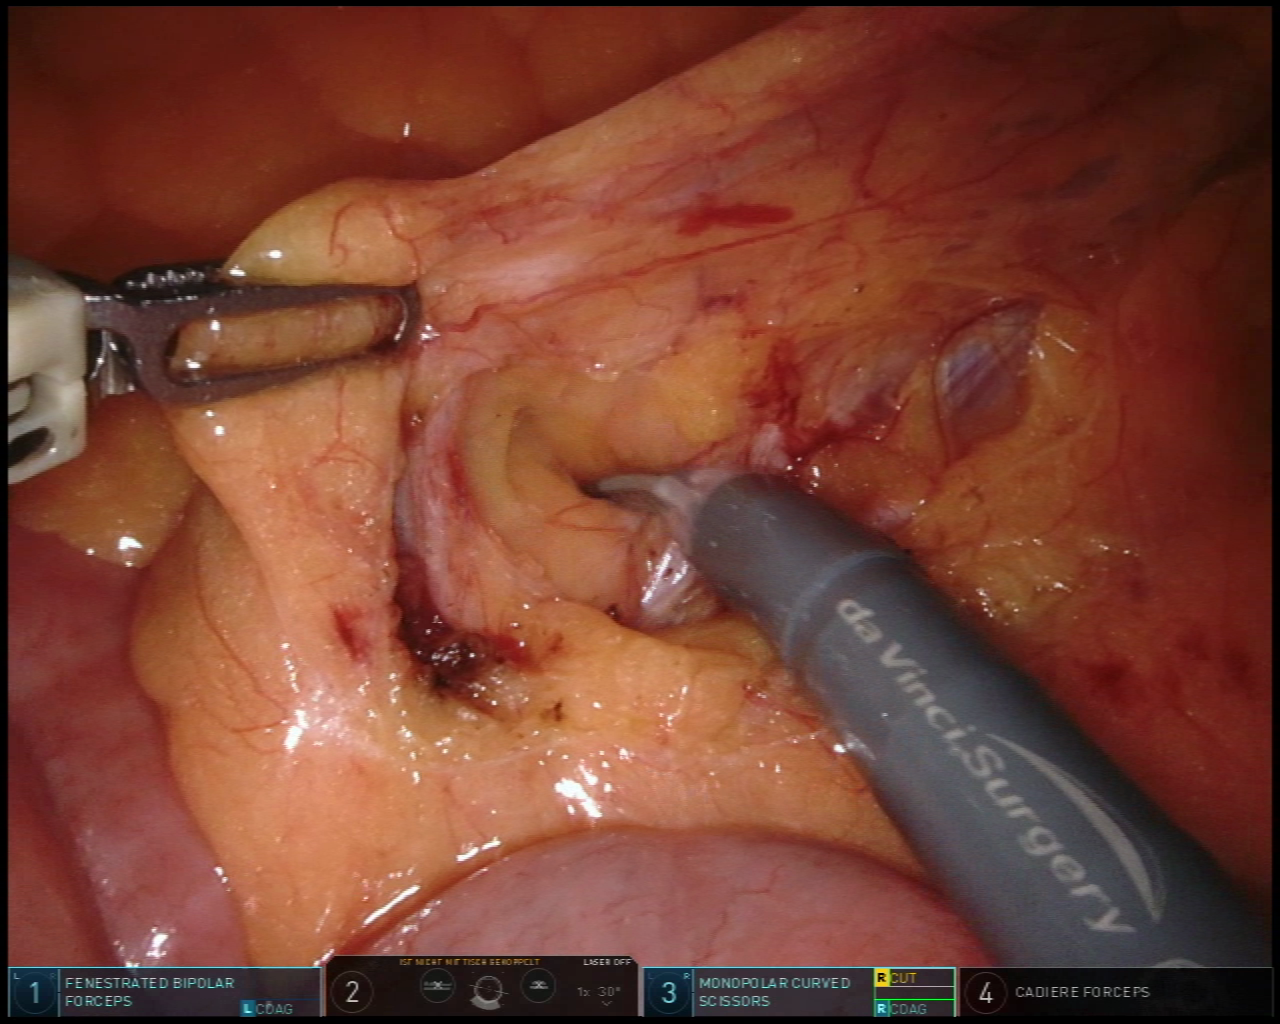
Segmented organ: ureter
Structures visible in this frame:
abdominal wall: no
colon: no
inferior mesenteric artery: no
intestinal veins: yes
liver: no
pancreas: no
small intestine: yes
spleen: no
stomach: no
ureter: yes
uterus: no
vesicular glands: no